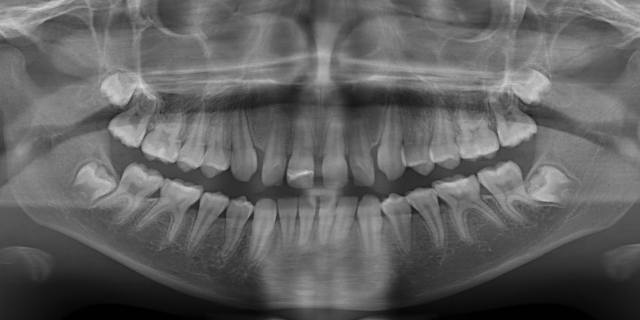
adult